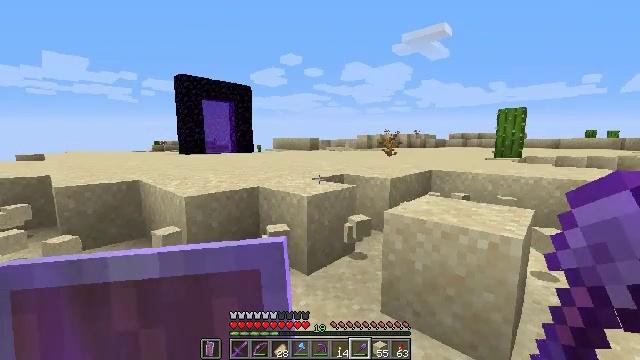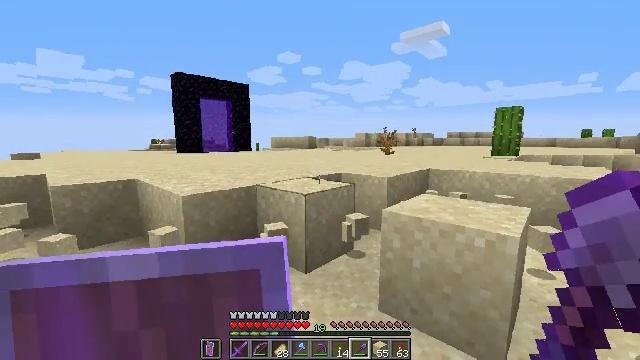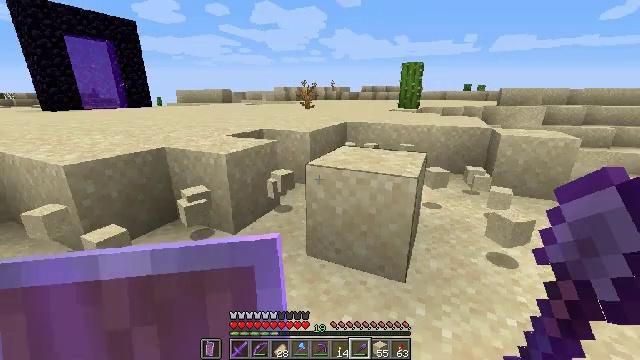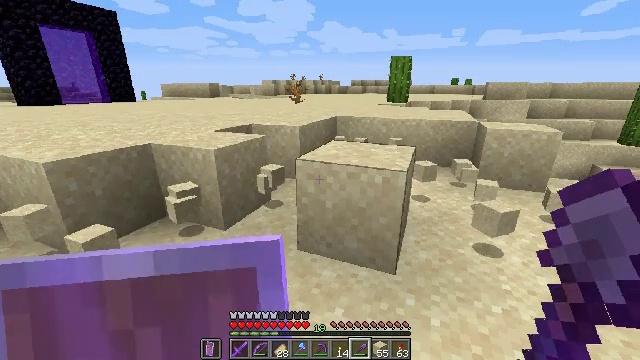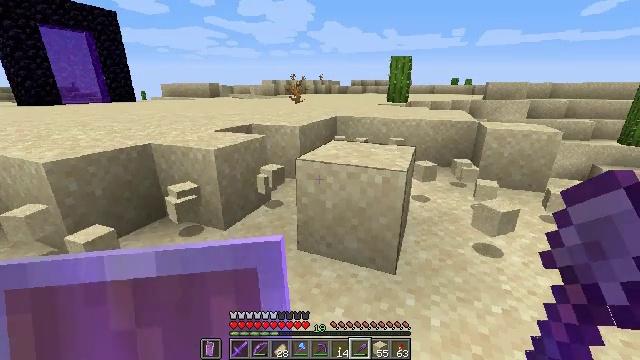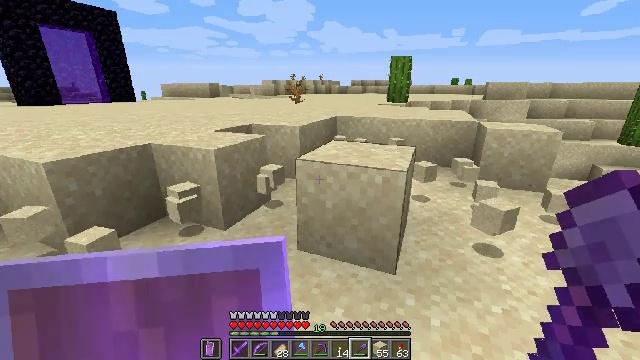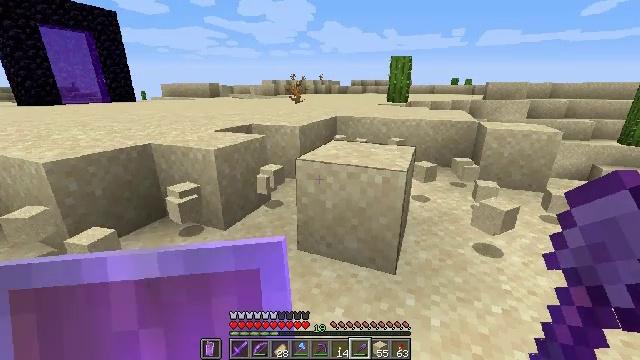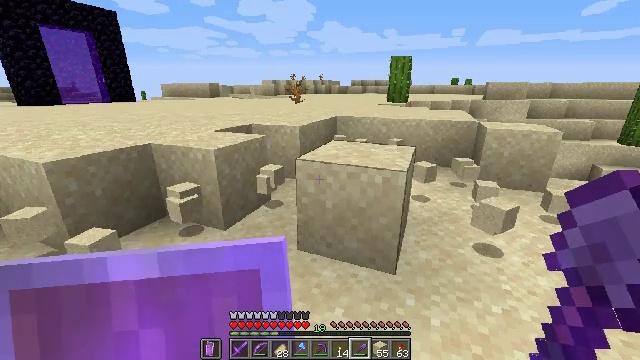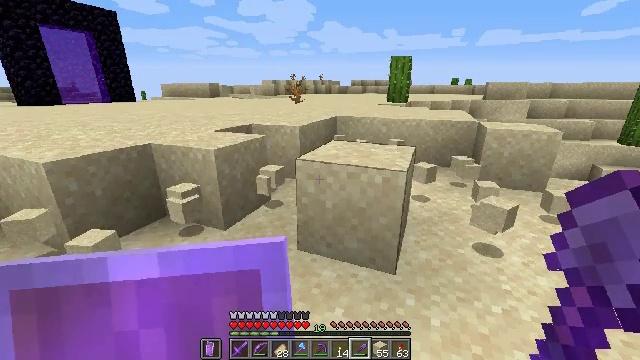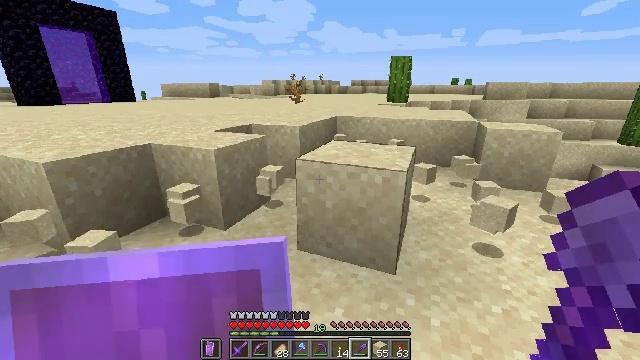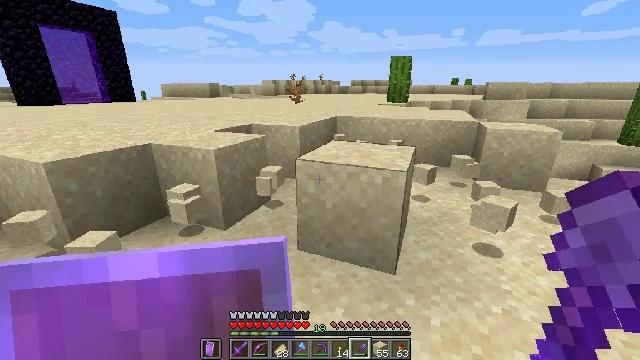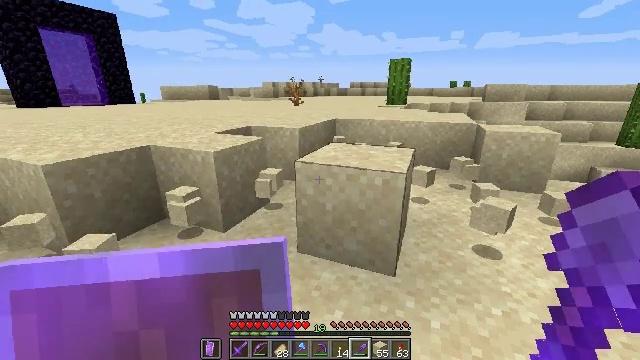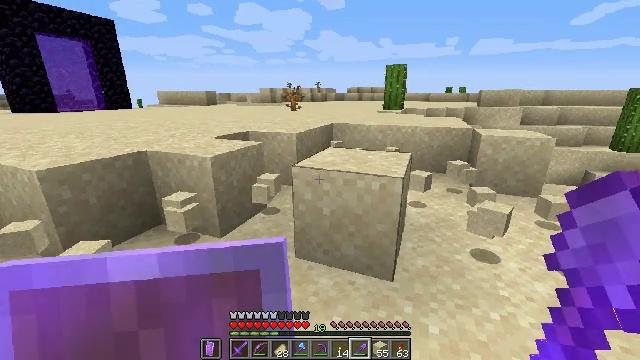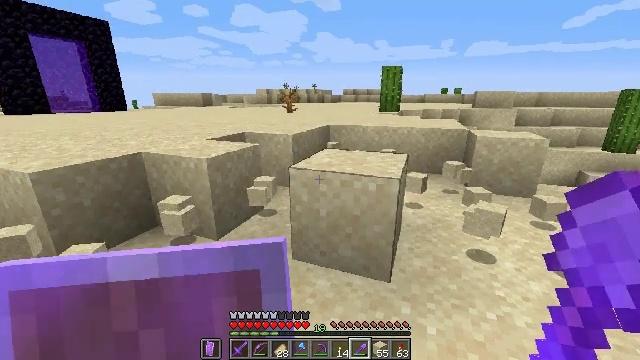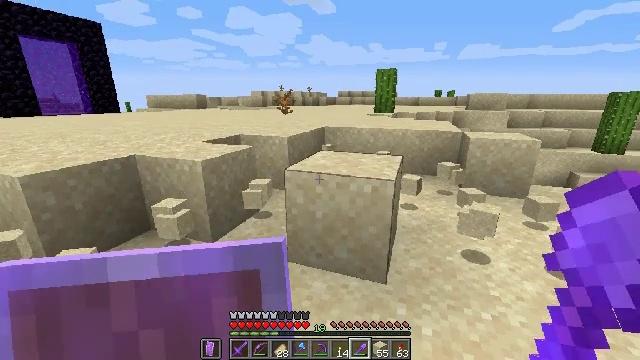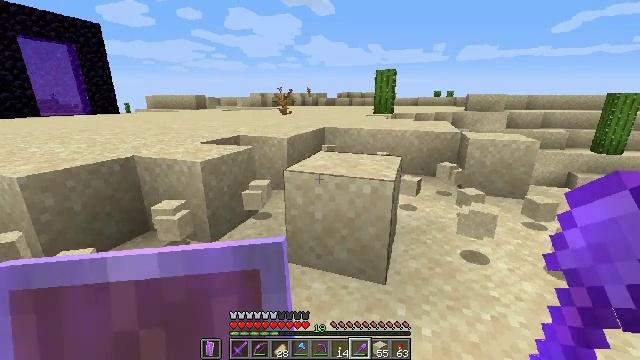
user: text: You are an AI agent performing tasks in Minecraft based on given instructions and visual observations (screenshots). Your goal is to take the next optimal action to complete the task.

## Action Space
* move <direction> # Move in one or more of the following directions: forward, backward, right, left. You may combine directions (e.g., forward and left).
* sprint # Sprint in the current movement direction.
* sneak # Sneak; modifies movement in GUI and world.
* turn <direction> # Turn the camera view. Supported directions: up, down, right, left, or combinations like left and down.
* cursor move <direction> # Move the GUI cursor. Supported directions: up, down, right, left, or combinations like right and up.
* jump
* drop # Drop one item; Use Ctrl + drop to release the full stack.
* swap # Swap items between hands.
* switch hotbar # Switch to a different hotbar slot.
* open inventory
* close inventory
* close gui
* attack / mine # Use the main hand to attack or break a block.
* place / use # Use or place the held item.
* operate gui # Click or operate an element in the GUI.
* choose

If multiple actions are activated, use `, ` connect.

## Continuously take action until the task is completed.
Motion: motion action
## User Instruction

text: Break the sand block.
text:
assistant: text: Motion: no_op
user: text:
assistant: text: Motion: turn right and down
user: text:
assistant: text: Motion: turn right and down
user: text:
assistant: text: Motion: no_op
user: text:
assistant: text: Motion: no_op
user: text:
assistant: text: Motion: no_op
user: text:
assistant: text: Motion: no_op
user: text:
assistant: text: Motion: no_op
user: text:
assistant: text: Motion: no_op
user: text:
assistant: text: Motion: no_op
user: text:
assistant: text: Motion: no_op
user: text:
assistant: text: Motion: turn up
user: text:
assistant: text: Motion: no_op
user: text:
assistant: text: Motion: turn right
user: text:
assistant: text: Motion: no_op
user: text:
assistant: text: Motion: no_op
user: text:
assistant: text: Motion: attack / mine
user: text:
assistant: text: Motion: attack / mine
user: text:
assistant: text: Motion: attack / mine
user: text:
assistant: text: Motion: attack / mine
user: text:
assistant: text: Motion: no_op
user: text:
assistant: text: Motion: no_op
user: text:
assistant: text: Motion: no_op
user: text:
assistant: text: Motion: no_op
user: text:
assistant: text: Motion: no_op
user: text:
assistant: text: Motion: no_op
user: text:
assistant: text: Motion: no_op
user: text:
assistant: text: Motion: no_op
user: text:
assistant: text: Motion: move forward, turn left and up
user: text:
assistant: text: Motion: move forward, turn left